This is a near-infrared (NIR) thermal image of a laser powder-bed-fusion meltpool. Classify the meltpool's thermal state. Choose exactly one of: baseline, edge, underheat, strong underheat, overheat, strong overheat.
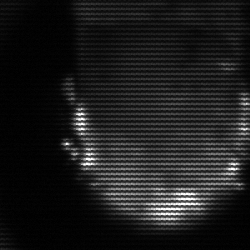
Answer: baseline